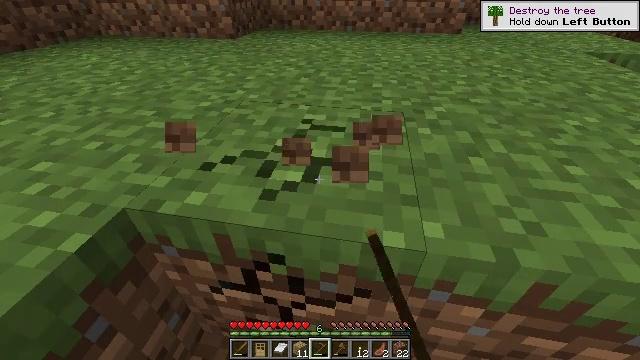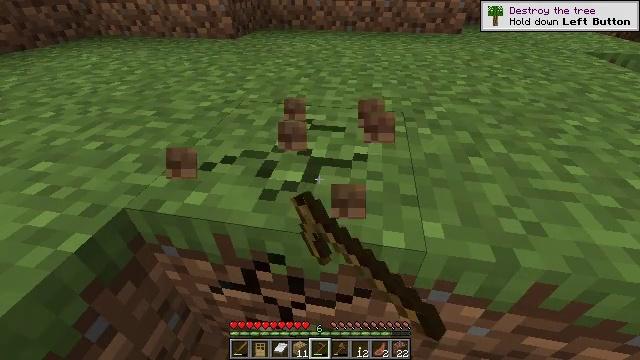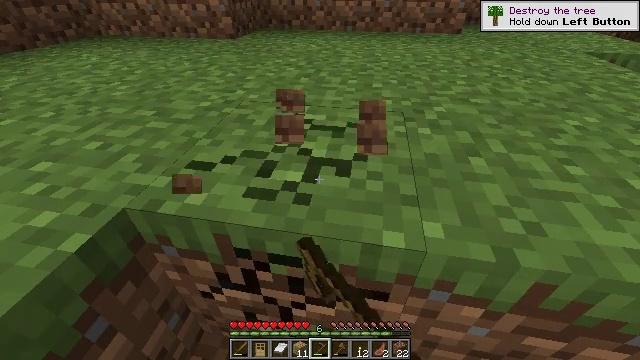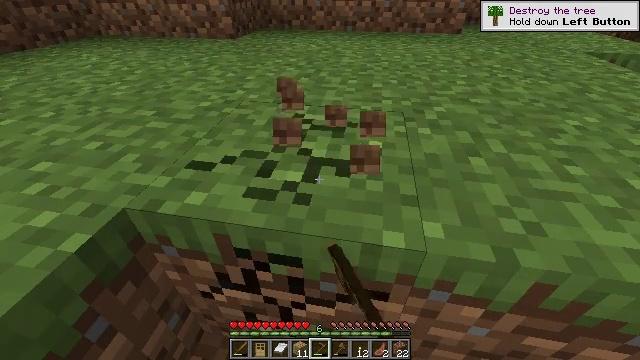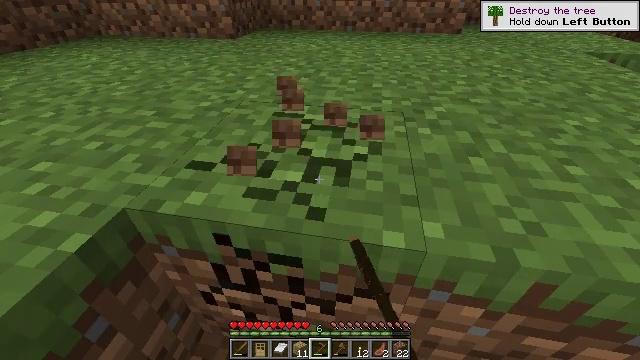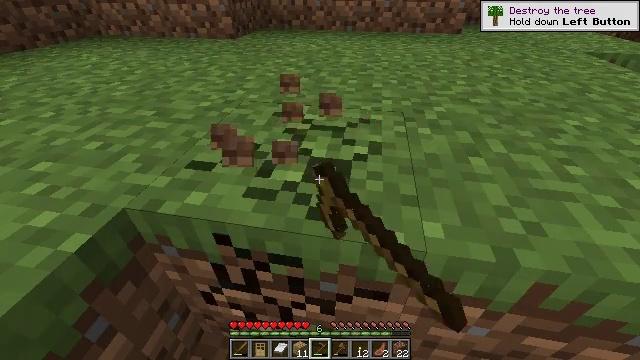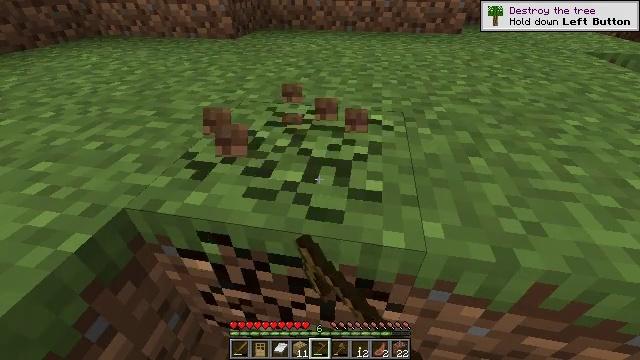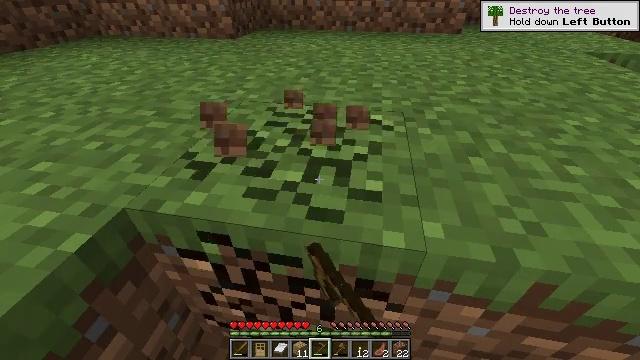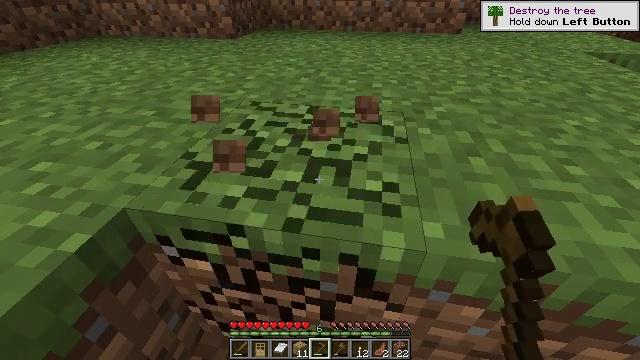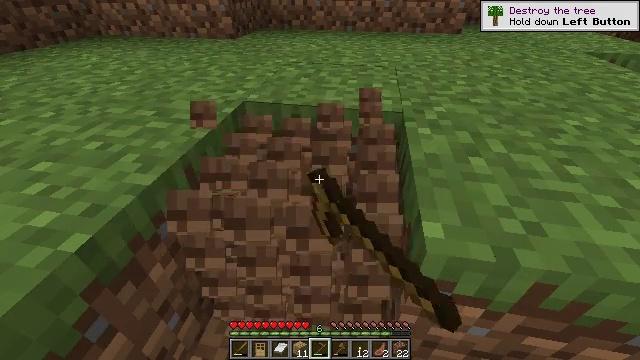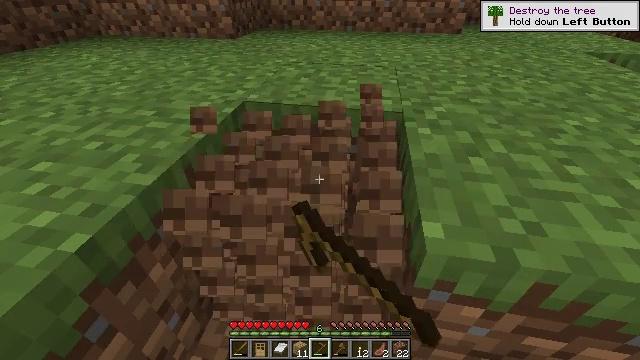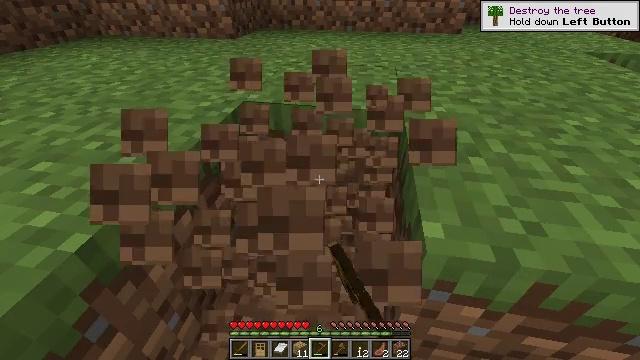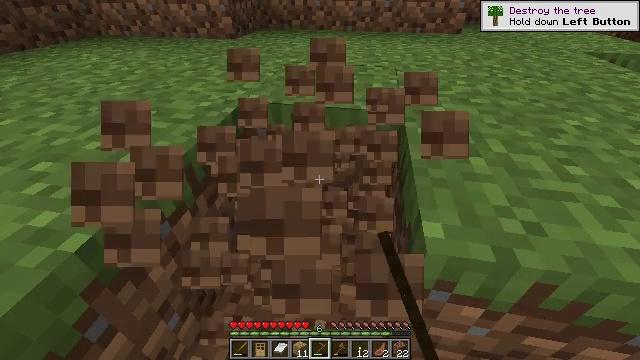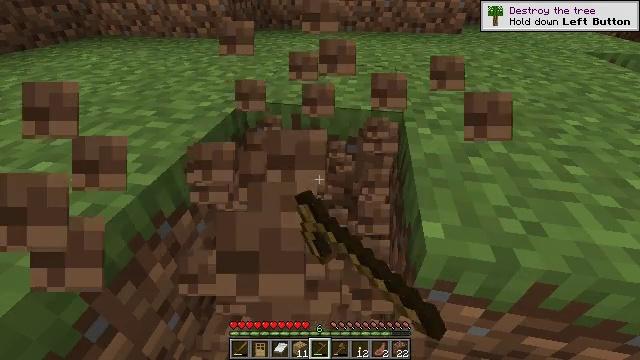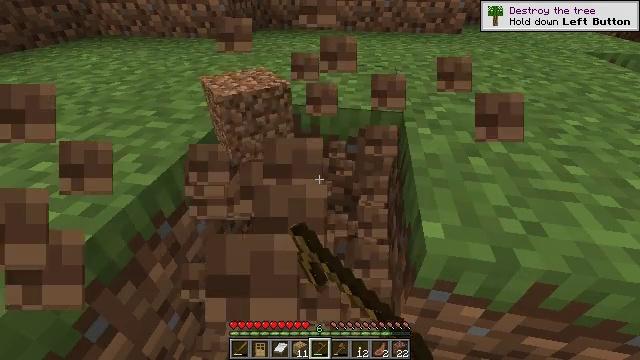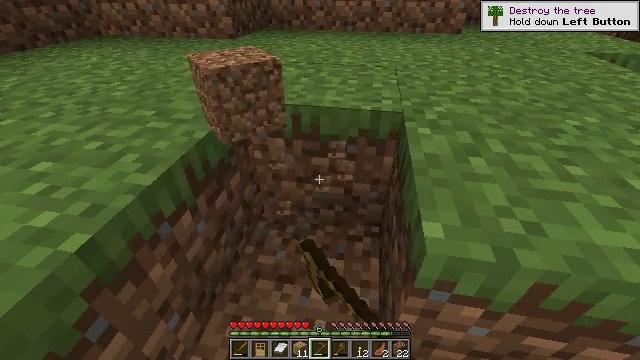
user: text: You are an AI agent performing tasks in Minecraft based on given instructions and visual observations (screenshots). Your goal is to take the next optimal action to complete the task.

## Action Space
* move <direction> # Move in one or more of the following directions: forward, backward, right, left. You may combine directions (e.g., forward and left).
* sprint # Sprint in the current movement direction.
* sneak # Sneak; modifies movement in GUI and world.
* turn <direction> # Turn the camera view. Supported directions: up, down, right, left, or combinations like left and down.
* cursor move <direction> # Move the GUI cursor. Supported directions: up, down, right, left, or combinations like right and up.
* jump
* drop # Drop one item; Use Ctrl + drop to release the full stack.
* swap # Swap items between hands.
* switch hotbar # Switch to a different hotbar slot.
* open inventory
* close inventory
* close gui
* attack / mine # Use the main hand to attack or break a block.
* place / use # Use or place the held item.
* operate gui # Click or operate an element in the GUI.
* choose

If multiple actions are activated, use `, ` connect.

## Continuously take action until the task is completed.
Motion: motion action
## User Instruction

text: Dig up the grass block for dirt.
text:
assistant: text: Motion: attack / mine
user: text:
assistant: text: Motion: attack / mine
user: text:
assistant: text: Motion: attack / mine
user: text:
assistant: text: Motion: attack / mine
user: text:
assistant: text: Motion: attack / mine
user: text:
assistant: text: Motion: attack / mine
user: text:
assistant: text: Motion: attack / mine
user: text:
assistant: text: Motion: attack / mine
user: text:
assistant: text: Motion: attack / mine
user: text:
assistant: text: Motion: attack / mine
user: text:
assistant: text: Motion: attack / mine
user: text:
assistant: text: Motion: attack / mine
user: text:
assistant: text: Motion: attack / mine
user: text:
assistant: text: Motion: attack / mine
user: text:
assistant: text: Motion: attack / mine
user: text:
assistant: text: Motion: attack / mine
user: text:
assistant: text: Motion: attack / mine
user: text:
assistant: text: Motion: turn right, attack / mine
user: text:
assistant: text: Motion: turn right, attack / mine
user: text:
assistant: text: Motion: turn right, attack / mine
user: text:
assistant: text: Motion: turn right, attack / mine
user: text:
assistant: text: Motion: turn right, attack / mine
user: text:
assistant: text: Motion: turn right, attack / mine
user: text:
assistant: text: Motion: attack / mine
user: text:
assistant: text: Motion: attack / mine
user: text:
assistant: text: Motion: attack / mine
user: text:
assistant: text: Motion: attack / mine
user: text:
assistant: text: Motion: attack / mine
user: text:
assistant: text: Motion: attack / mine
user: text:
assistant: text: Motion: attack / mine